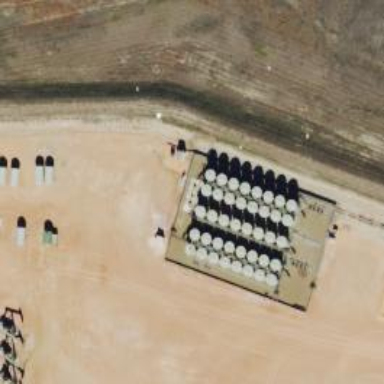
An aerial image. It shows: Storage tank with man-made structure.